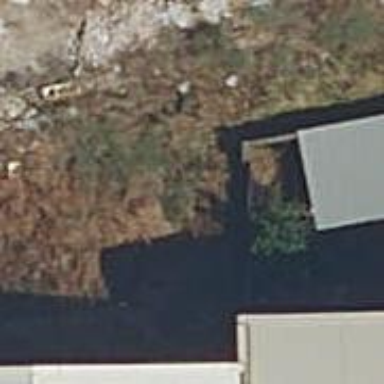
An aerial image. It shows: Wall barrier.